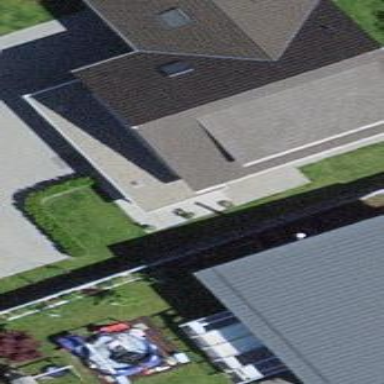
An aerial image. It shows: Detached building.